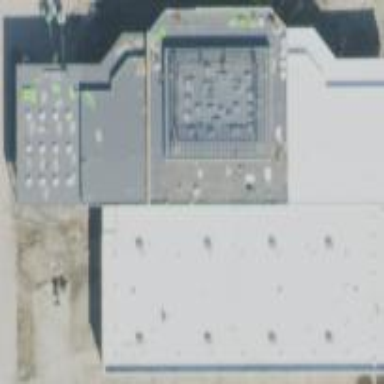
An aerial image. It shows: Retail building.